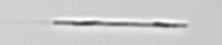
Label: Leptocylindrus